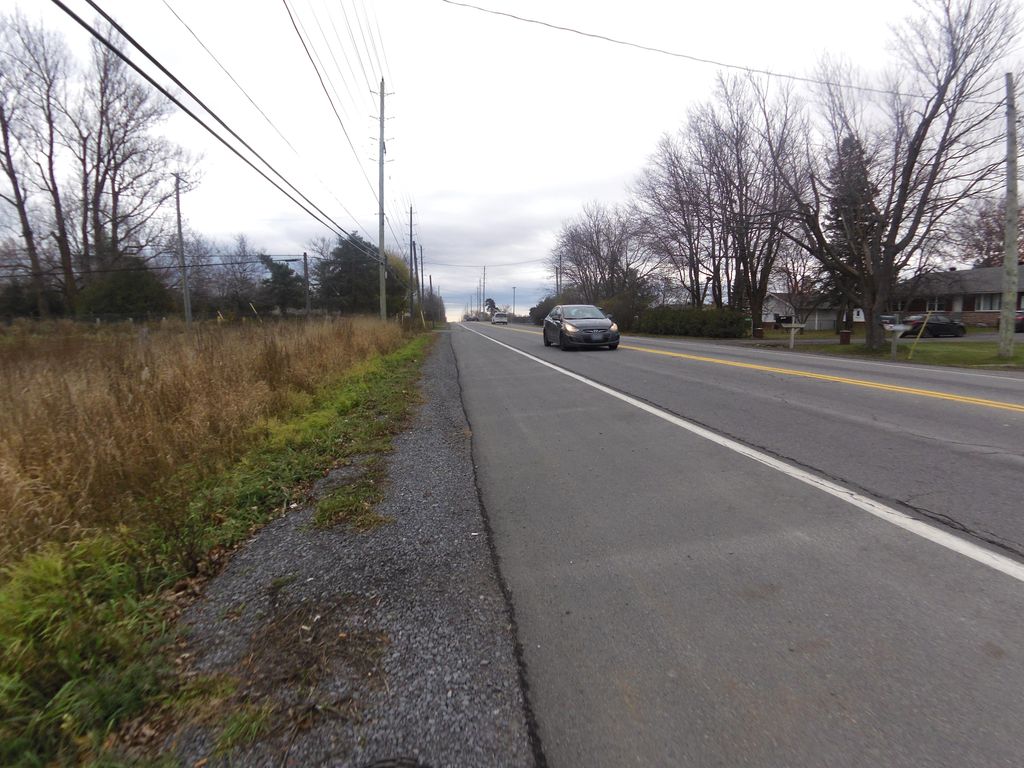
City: ottawa-gatineau